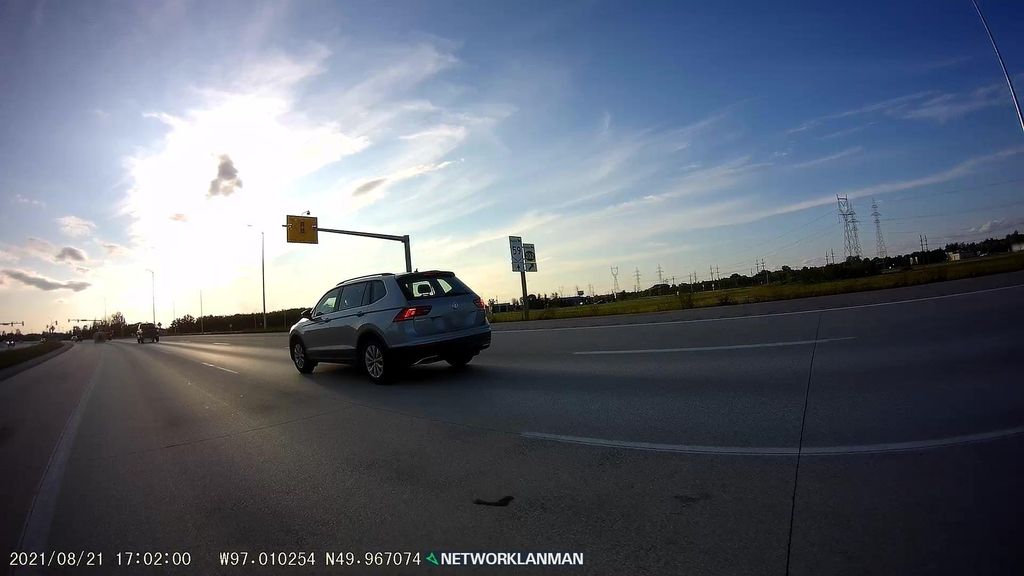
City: winnipeg